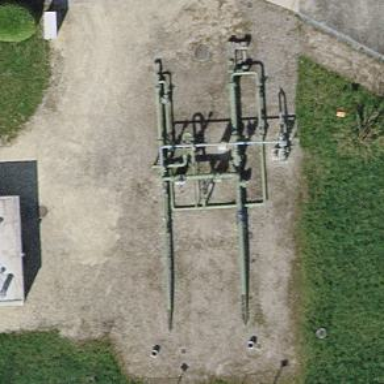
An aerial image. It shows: Pipeline structure.